Question: How can sum or Multiply row in SQL Server?
For example...

I want to Sum Number1 and Number2 (1 + 4) and automatically number 5 will be added to Number3 column
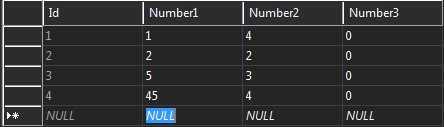
Answer: If you want 'Number3' to always contain the sum of 'Number1' and 'Number2', then define it as a computed column. In the 'create table' statement, say:
'''
Number3 as (Number1 + Number2)
'''
This will ensure that the third number is always the sum of the other two. Automatically.